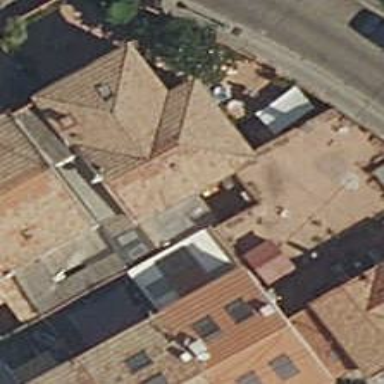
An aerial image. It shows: Simple house.